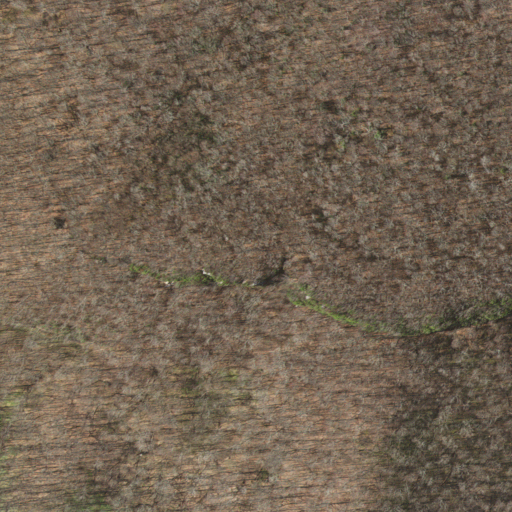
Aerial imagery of mountain in Virginia named Flattop Mountain containing deciduous forest, evergreen forest, and mixed forest